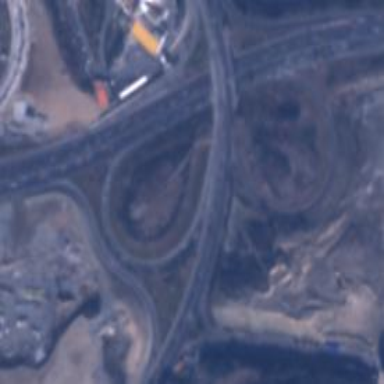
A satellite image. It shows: Motorway junction.